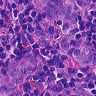
Metastatic tissue present: yes